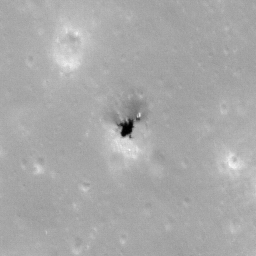
Pit: Copernicus 2
Host crater: Copernicus
Host type: impact_melt
Lunar coordinates: latitude 9.931, longitude 340.73